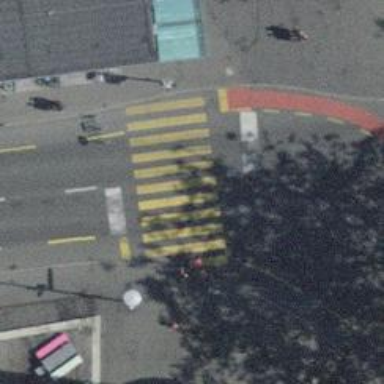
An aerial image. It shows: Marked zebra crossing with clear markings.